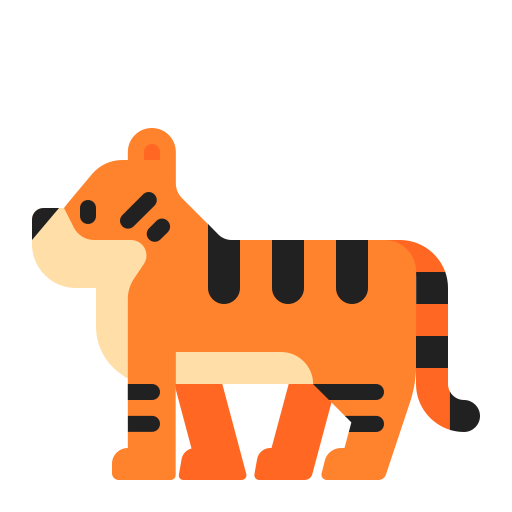
tiger flat